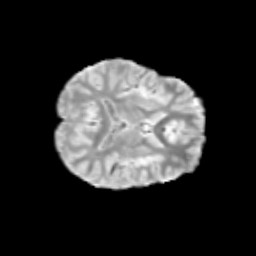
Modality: T2w
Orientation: axial
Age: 10
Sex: female
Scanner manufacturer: siemens
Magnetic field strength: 3 T
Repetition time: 3.8 s
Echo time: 0.07 s